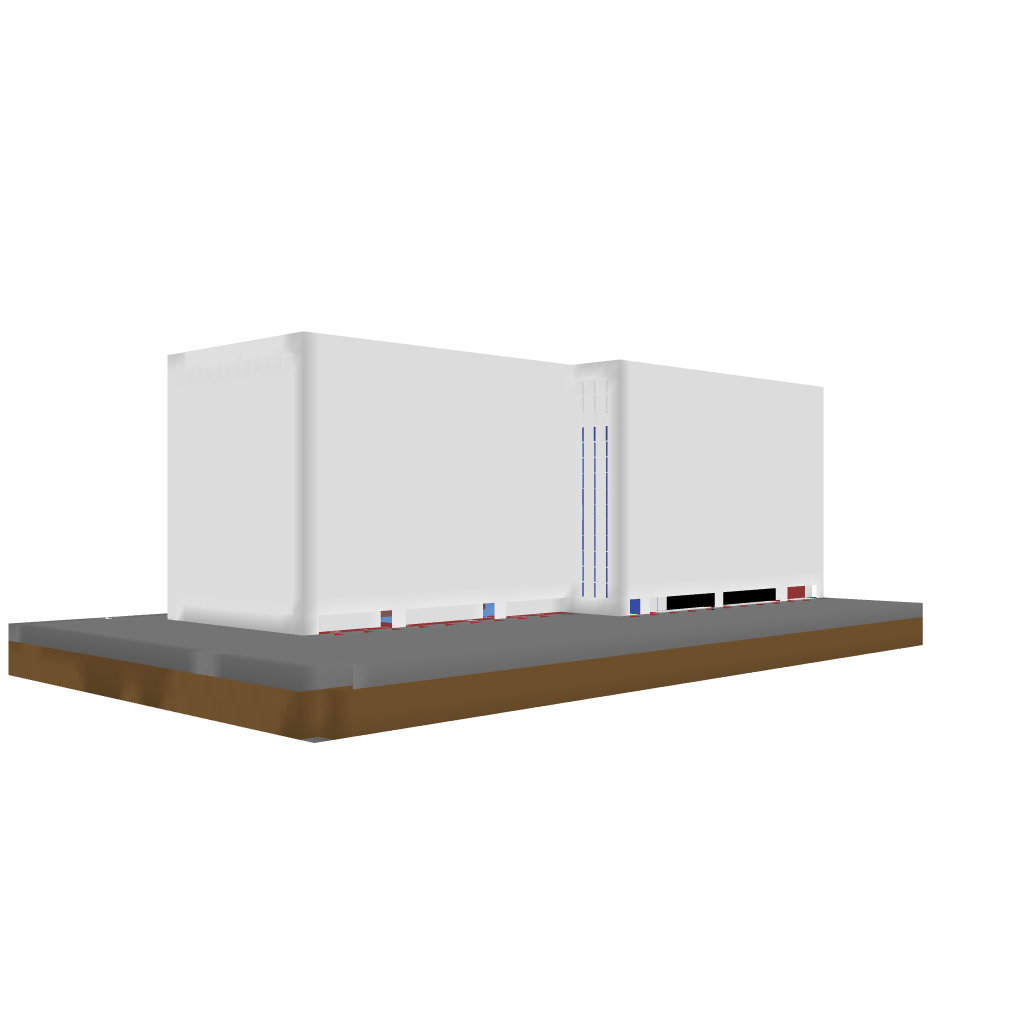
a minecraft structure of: MyPVP bad low quality